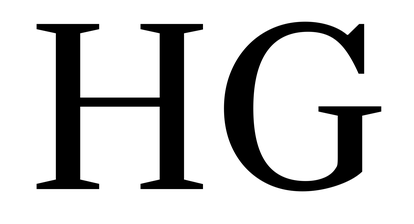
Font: LibreCaslonText_Regular